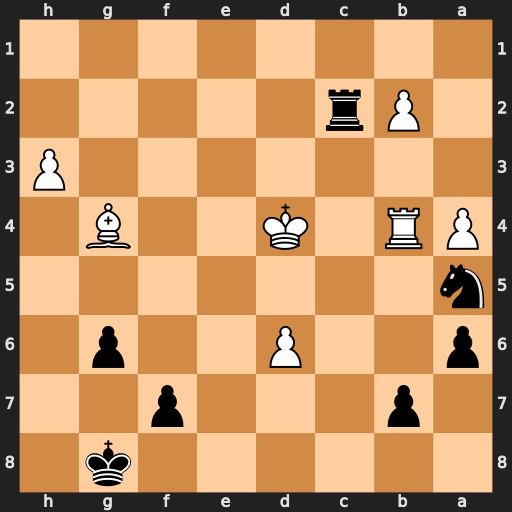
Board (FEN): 6k1/1p3p2/p2P2p1/n7/PR1K2B1/7P/1Pr5/8
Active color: b
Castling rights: -
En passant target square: -
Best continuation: Nc6+ Ke3 Nxb4